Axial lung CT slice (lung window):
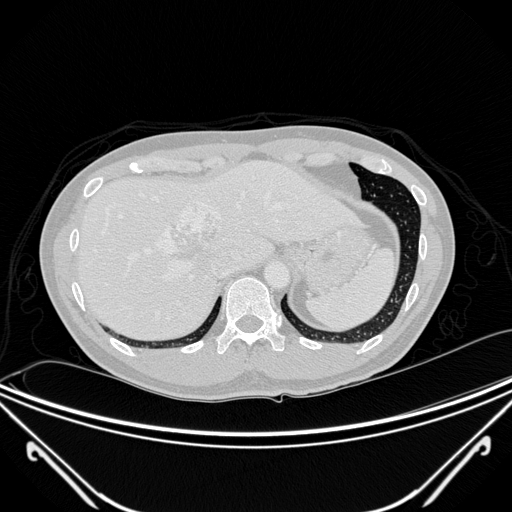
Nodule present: no